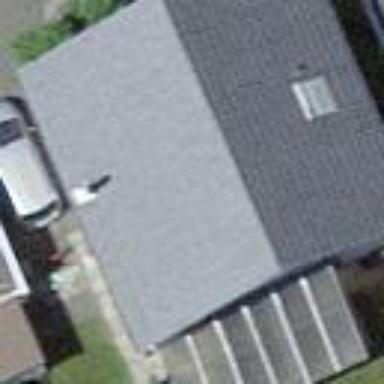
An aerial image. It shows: Building with tile roof.